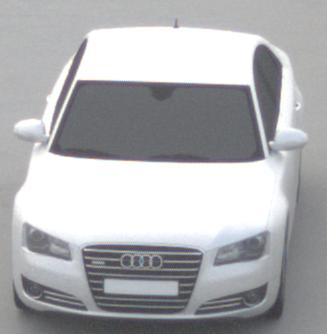
Make: Audi
Model: A8 D4
Model produced from: 2009
Model produced until: 2017
Doors: 4
Color: white
Road condition: dry road
Daytime: morning or afternoon
Contrast: low contrast